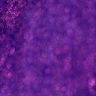
Metastatic tissue present: no